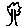
Label: tree